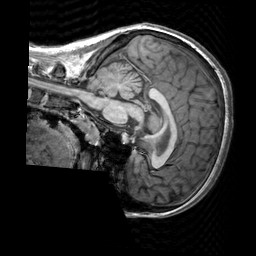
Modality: T1w
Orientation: sagittal
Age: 20
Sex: female
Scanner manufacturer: siemens
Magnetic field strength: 3 T
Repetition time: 2.3 s
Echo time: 0.00303 s